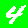
Digit: 4